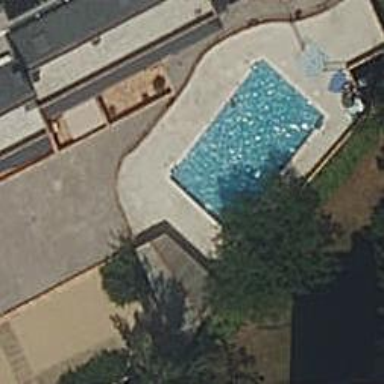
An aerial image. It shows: Swimming pool located in leisure land.